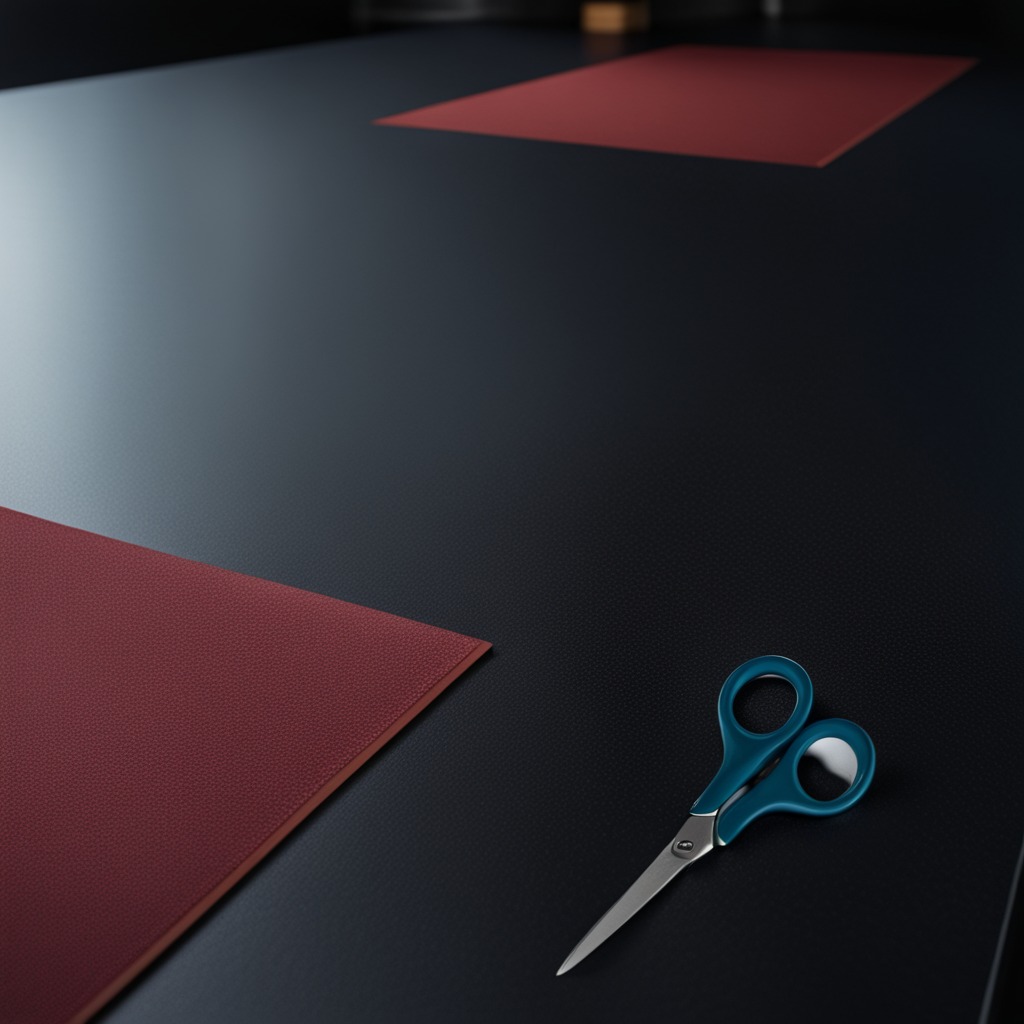
A scissor lies on the tabletop.